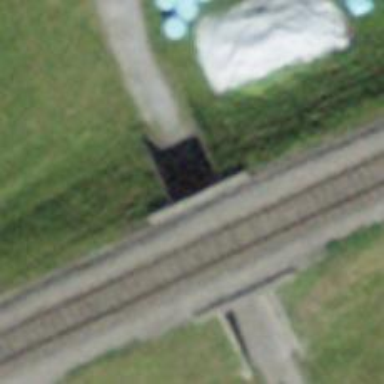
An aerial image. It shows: Path through tunnel.